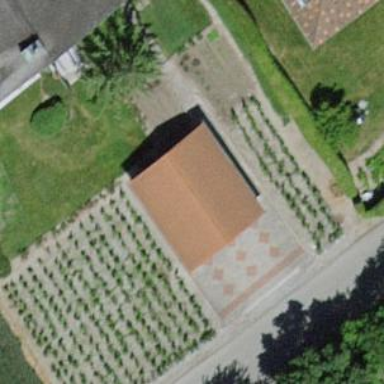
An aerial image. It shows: Vineyard with grape crops.